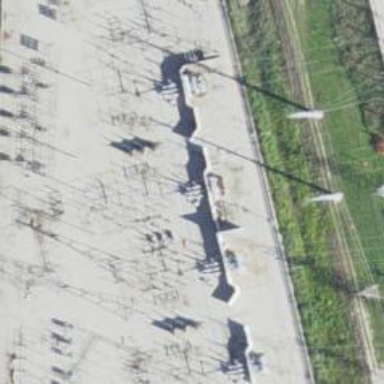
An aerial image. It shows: Switch used for power control.